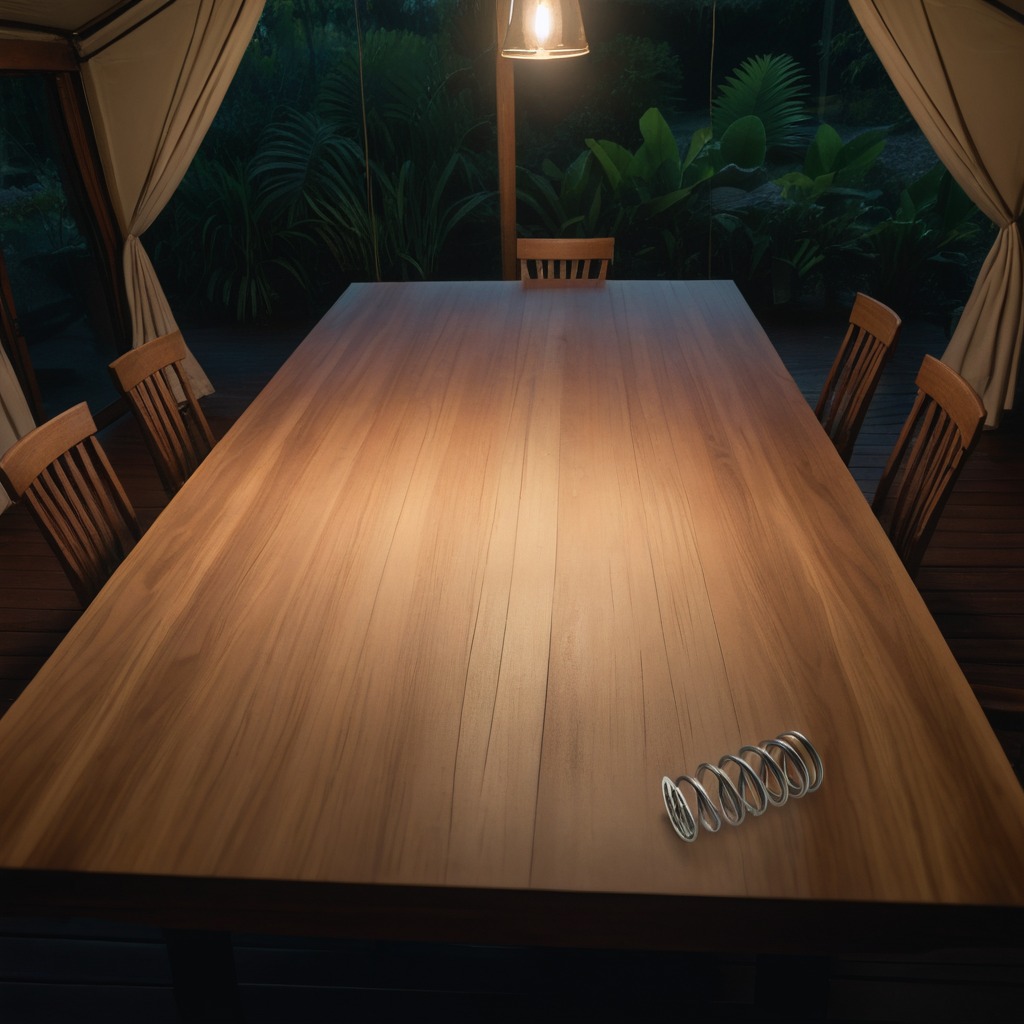
A coiled metal spring is lying on a wooden table inside a jungle field workshop tent at night.